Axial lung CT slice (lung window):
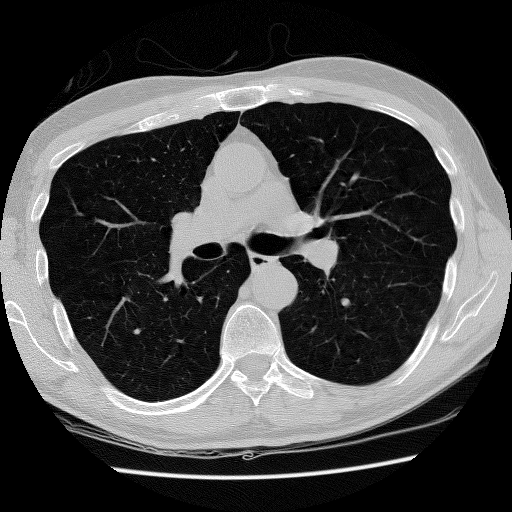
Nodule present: no